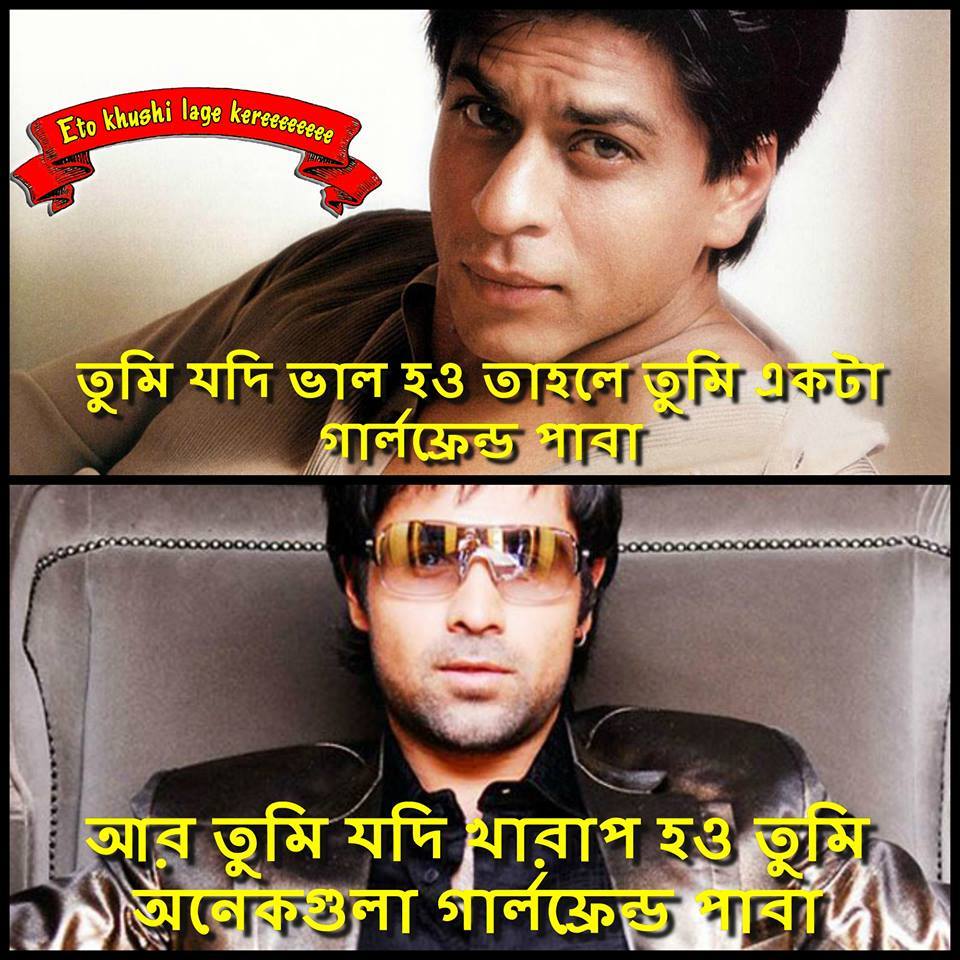
Caption: তুমি যদি ভাল হও তাহলে তুমি একটা গার্লফ্রেন্ড পাবা আর তুমি যদি খারাপ হও তুমি অনেকগুলা গার্লফ্রেন্ড পাবা
Label: non-hate